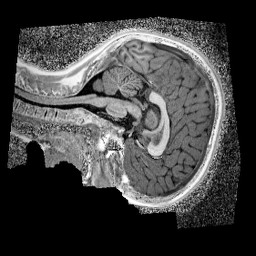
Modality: UNIT1_denoised
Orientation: sagittal
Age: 9
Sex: female
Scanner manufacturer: siemens
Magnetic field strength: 3 T
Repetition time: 4 s
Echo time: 0.00299 s